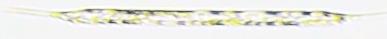
Label: Rhizosolenia